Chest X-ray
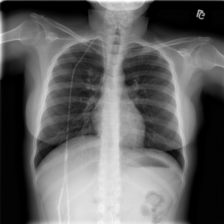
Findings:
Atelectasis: negative
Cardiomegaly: negative
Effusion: negative
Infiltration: negative
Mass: negative
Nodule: negative
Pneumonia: negative
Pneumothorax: negative
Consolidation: negative
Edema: negative
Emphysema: negative
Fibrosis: negative
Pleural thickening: negative
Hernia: negative